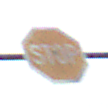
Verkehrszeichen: Stop
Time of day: MorningAfternoon
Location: Outdoor (Nature)
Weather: Overcast
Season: NotSpecified
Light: Natural